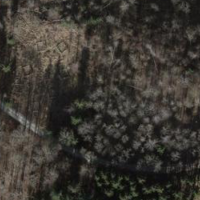
EUNIS habitat code: 44
Species observed at this site:
Petasites albus